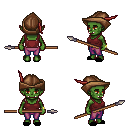
a pixel art fantasy rpg character, female body template, orc, green skin, maroon pirate shirt, magenta pants, light blonde short mohawk hairstyle, leather cap, bracelets, black slippers, spear, four views (front, back, left, right), 2x2 character sprite sheet, small pixel art, hard edges, no anti-aliasing